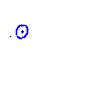
Particle: proton